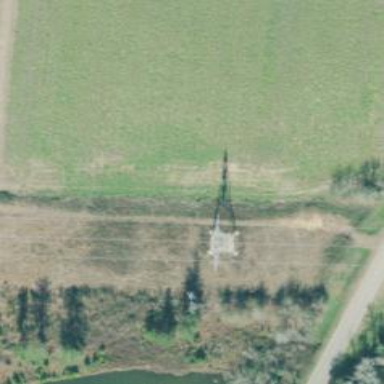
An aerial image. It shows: Lattice structure tower.